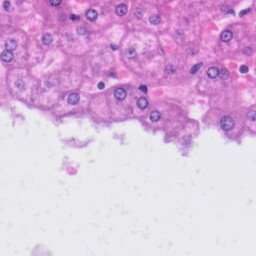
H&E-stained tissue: Liver